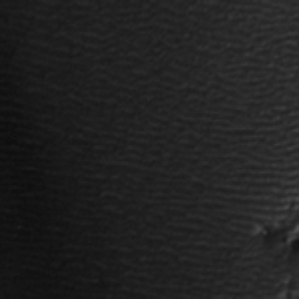
Label: frost